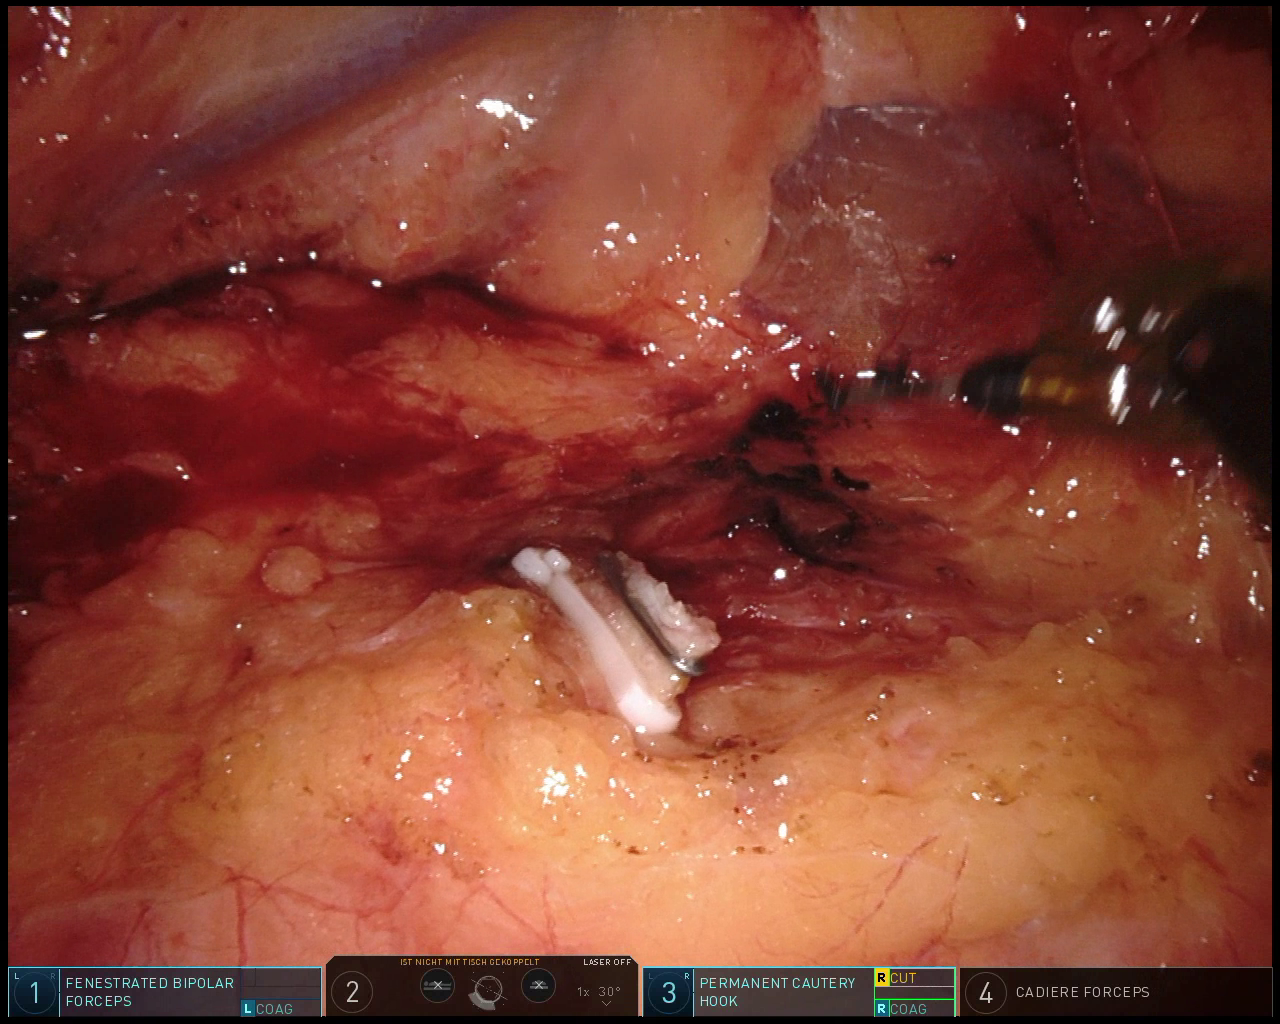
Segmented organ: intestinal_veins
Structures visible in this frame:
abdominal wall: no
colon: no
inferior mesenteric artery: yes
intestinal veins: yes
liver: no
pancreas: no
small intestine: no
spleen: no
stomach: no
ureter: no
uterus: no
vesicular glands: no